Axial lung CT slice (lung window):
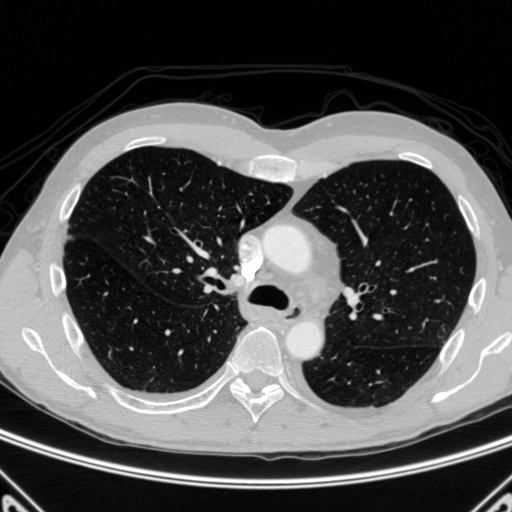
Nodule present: no